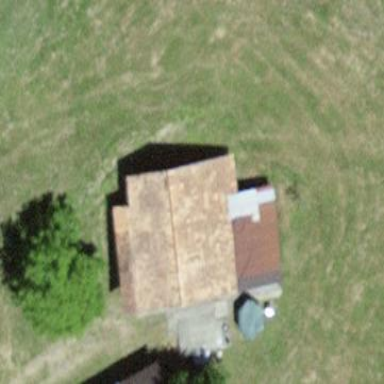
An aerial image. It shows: Barn.